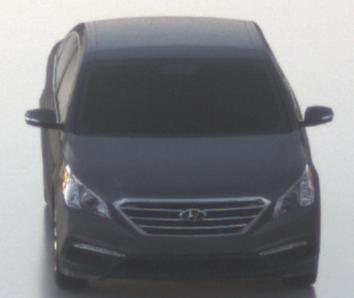
Make: Hyundai
Model: Sonata
Detailed model: Gen. 7
Model produced from: 2015
Model produced until: 2017
Doors: 4
Color: gray
Road condition: wet road
Daytime: sunrise or sunset
Contrast: low contrast